Interaction volume radius: 5 \u00c5
Interaction volume height: 30 \u00c5
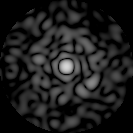
Disorder parameter: 0.8146